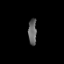
Tissue: prostate
Cell type: Myeloid cells
Senescence score: 0.7226
Nuclear area (px): 211
Mean DAPI intensity: 103.668